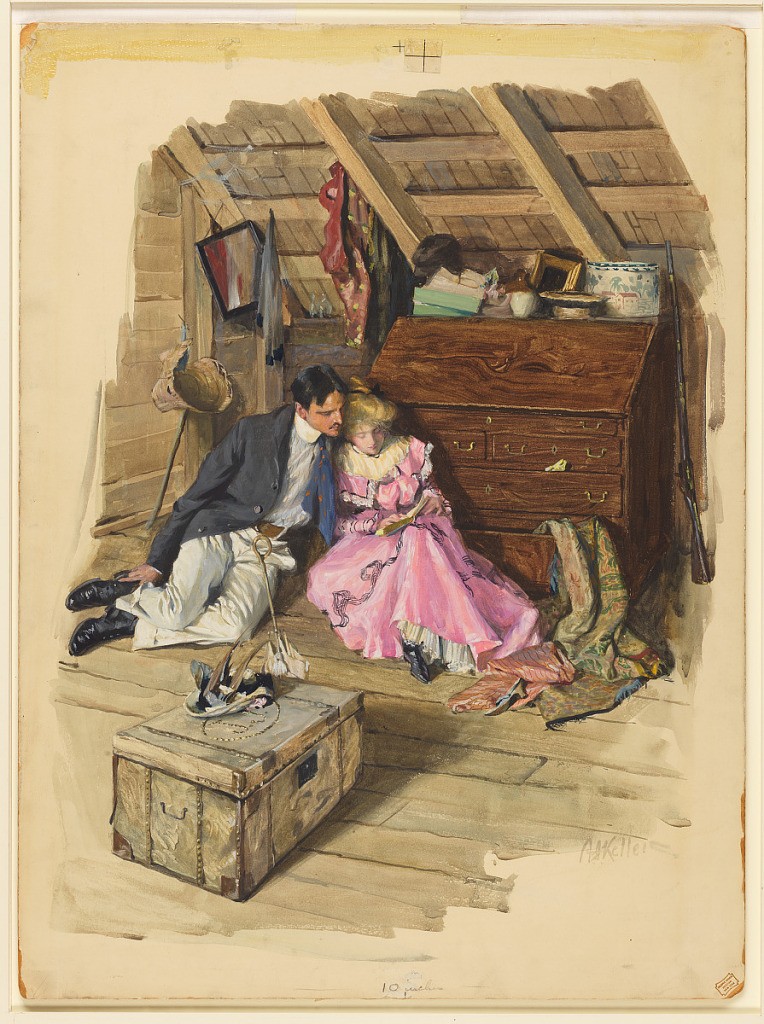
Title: "He is the image of you"
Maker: Arthur Ignatius Keller, American, 1866–1924
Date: ca. 1901
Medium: Brush and watercolor, gouache on illustration board
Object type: Drawing
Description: A young man and woman are seated on the floor of an attic.  The man looks over her shoulder at a book in her lap.